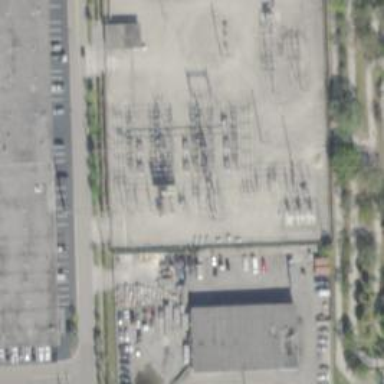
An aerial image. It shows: Switch used for power control.